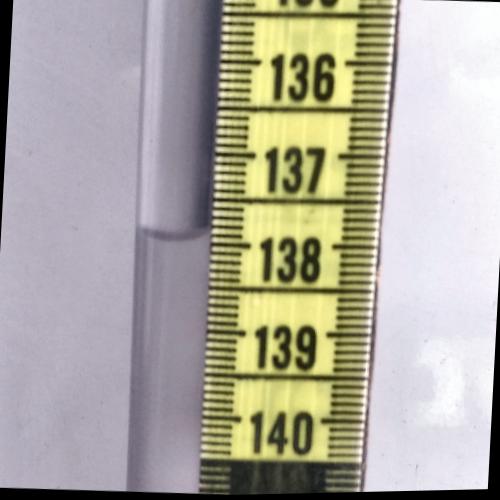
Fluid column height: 137.9 cm